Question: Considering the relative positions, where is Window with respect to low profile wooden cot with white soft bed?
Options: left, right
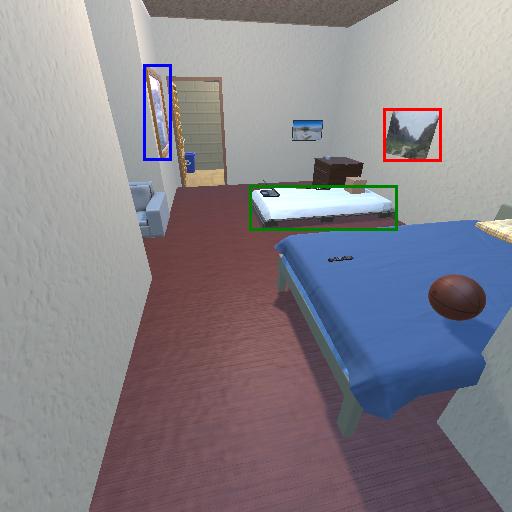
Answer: left